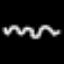
Label: squiggle